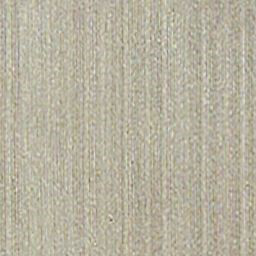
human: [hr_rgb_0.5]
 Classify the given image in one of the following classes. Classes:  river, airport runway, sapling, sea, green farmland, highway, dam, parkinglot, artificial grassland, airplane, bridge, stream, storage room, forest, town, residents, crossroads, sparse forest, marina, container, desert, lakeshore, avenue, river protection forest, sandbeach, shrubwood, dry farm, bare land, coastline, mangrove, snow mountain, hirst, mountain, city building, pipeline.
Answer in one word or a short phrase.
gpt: dry farm